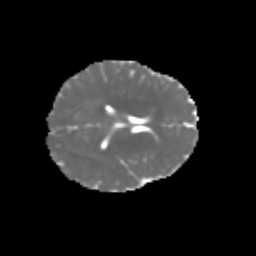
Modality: MD
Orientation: axial
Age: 6
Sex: female
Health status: healthy